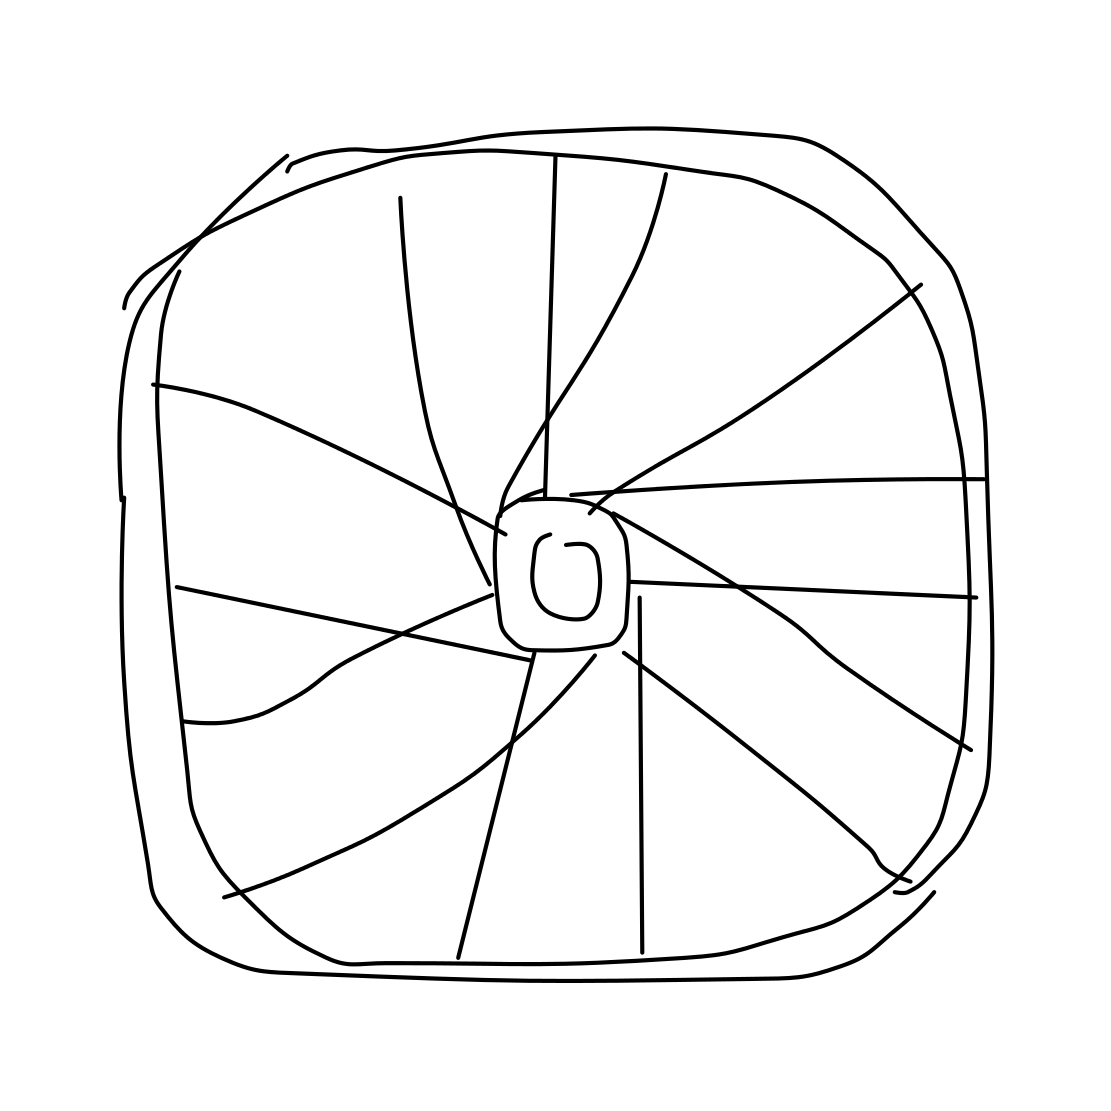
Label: wheel